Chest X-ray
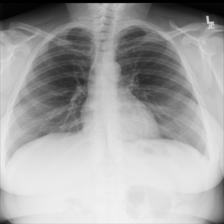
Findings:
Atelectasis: negative
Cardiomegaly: negative
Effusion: negative
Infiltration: negative
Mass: negative
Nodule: negative
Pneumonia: negative
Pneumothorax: negative
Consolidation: negative
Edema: negative
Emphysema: negative
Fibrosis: negative
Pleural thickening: negative
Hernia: negative